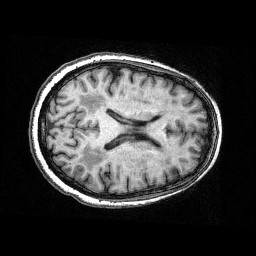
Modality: T1w
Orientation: axial
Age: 69
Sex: female
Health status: ill
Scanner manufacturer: siemens
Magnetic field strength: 3 T
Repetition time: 0.0025 s
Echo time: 0.00336 s